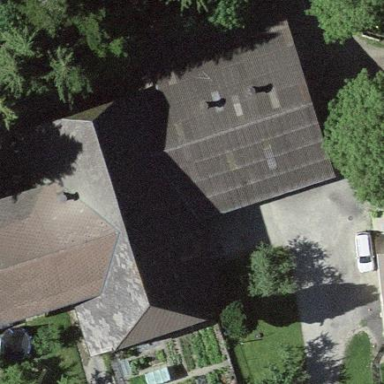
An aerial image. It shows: Farm building.